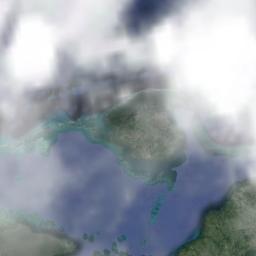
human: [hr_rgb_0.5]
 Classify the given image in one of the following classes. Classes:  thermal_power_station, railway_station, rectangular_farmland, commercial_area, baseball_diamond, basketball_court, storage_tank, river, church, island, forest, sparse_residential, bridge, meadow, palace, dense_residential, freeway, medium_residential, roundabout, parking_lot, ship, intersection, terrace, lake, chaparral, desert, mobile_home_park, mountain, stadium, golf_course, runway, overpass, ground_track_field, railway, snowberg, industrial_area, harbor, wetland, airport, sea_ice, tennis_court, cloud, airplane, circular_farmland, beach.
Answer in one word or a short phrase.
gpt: cloud